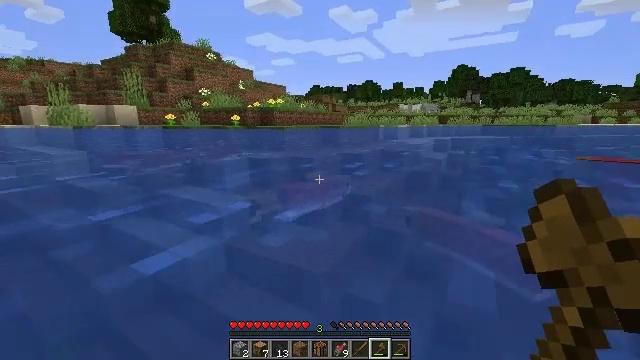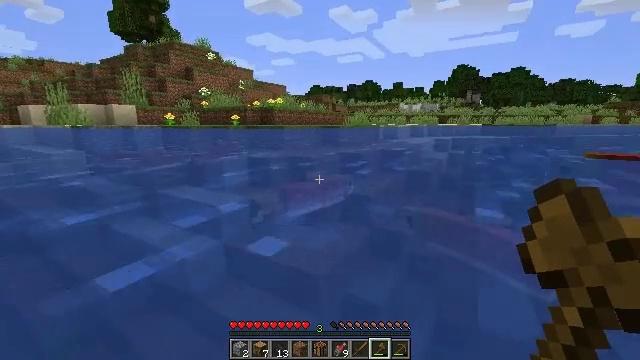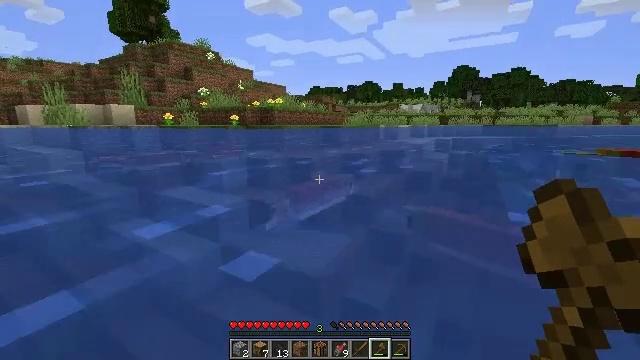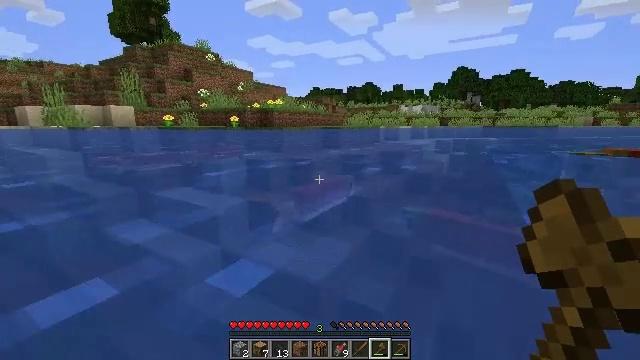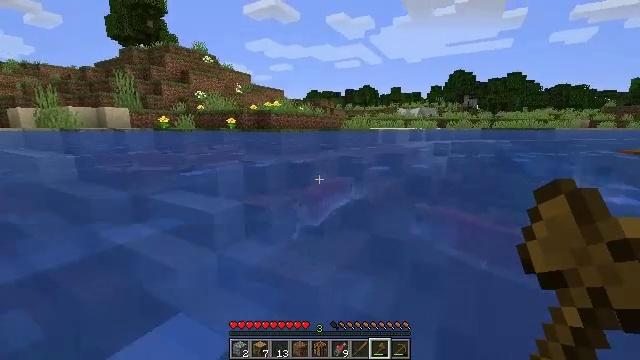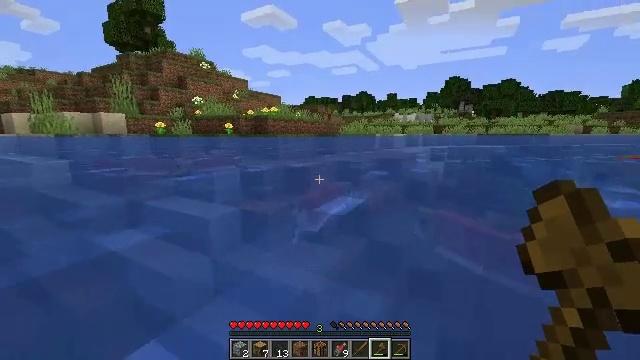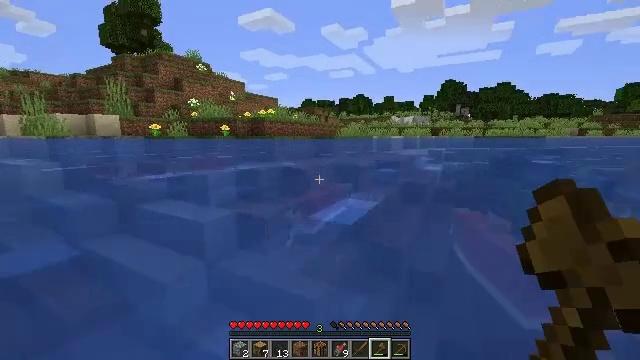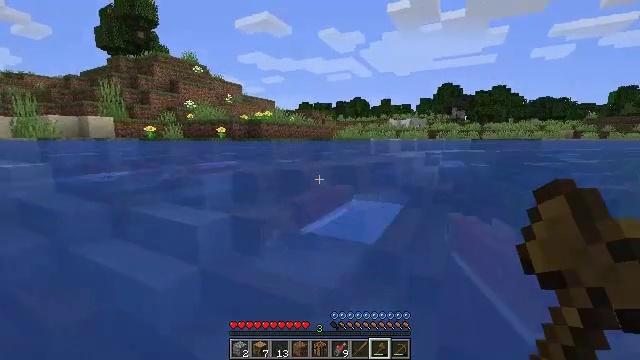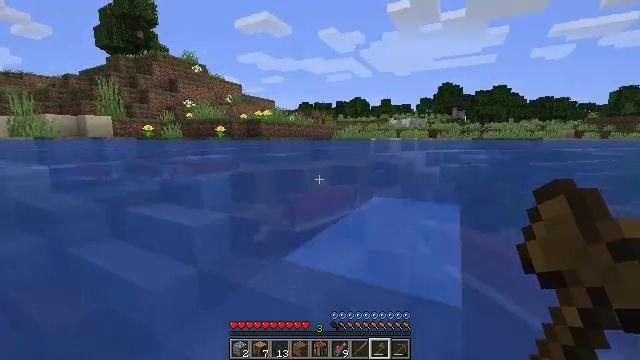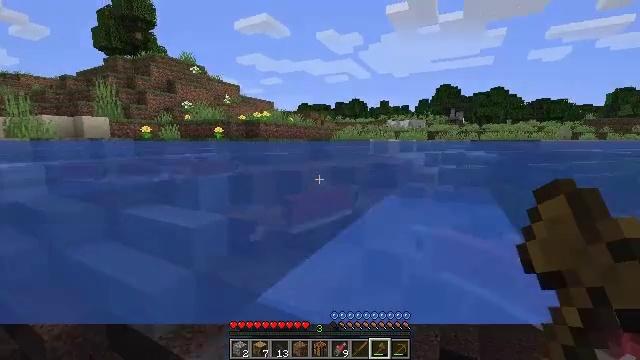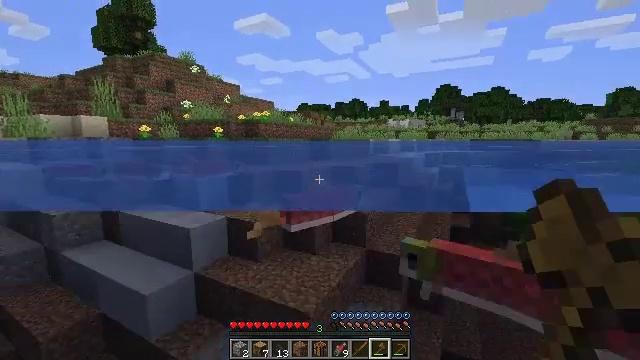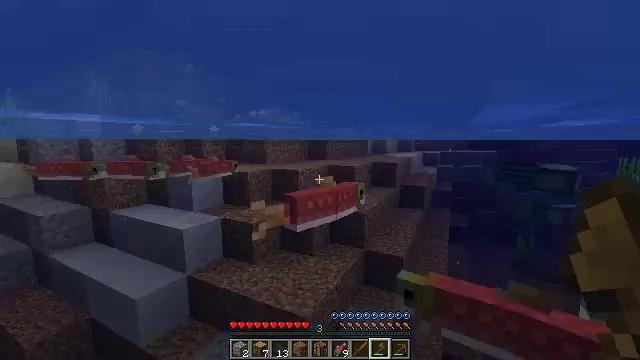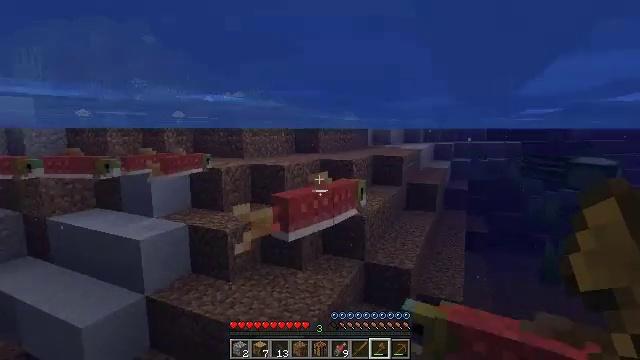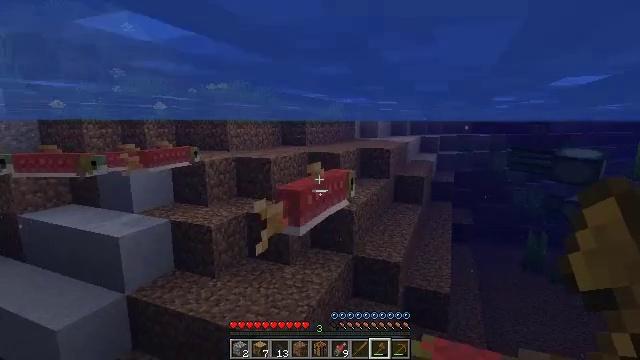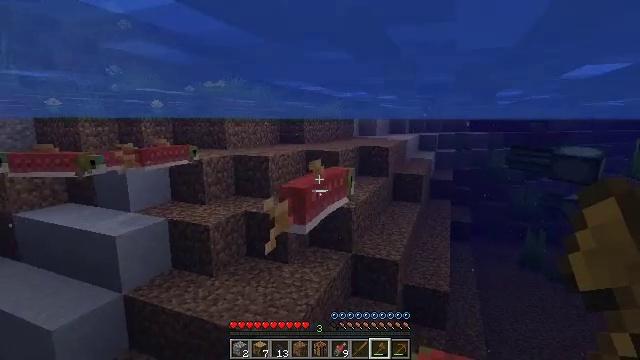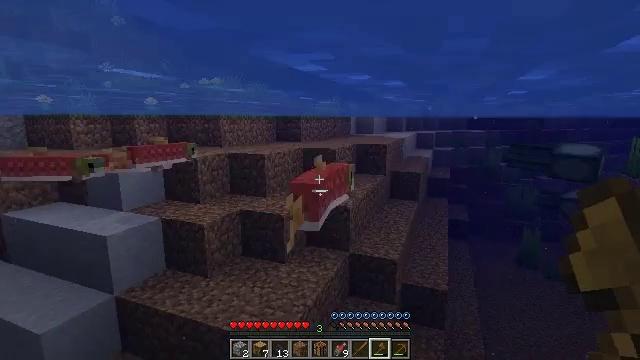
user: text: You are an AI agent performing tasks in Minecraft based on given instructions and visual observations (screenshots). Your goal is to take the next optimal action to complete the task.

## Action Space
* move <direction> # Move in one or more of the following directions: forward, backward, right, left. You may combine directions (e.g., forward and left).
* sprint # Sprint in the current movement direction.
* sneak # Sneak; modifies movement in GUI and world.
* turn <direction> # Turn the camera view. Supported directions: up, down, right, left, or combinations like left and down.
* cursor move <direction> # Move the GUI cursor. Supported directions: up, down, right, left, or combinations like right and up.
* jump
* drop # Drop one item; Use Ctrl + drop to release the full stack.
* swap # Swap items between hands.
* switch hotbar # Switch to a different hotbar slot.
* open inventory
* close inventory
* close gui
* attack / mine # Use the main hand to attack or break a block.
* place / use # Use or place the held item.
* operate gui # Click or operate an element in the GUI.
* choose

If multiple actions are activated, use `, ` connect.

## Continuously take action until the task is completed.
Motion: motion action
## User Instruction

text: Hunt fish.
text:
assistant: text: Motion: move forward, sprint
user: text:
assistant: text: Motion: move forward, sprint
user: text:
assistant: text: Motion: move forward, sprint
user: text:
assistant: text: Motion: move forward, sprint
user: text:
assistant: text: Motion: move forward, turn up
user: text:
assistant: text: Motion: move forward
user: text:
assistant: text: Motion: move forward
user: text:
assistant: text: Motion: move forward
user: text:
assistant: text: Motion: move forward
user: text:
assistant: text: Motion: move forward
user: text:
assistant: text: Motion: move forward
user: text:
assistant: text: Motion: move forward, turn right
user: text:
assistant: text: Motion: move forward, turn right and down
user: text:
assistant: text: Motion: move forward
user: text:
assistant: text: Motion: move forward
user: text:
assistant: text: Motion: move forward
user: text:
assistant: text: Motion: move forward
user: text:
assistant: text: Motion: move forward
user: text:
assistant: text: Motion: move forward, attack / mine
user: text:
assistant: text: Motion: move forward, attack / mine
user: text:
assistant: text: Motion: move forward, attack / mine
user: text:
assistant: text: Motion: move forward
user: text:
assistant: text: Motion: move forward
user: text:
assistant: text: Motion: move forward
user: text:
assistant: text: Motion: move forward
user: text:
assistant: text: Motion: move forward
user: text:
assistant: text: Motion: move forward
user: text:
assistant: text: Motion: move forward
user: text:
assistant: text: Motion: move forward
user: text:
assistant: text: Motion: move forward